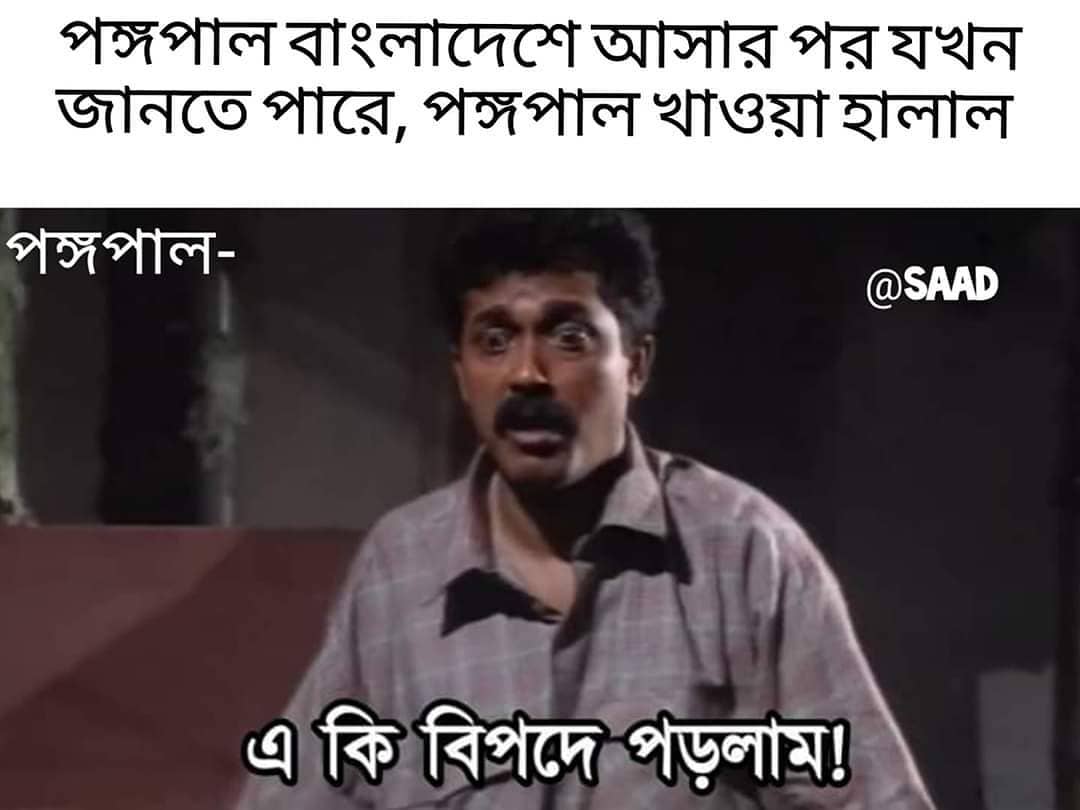
Text: পঙ্গপাল বাংলাদেশে আসার পর যখন জানতে পারে পঙ্গপাল খাওয়া হালাল পঙ্গপাল- এ কি বিপদে পড়লাম!
Label: Non Hate